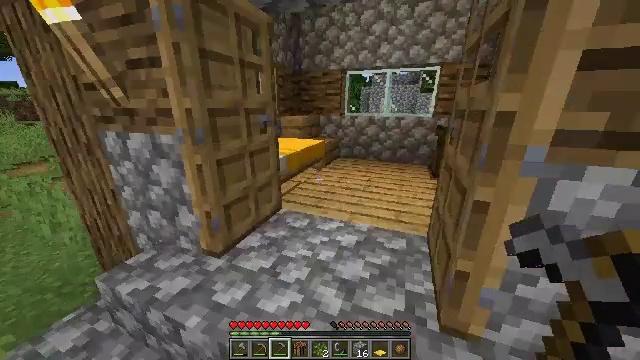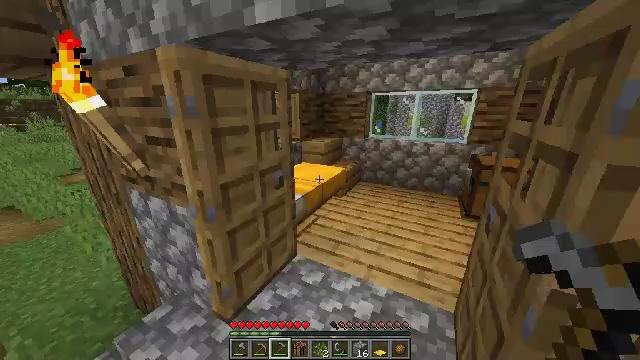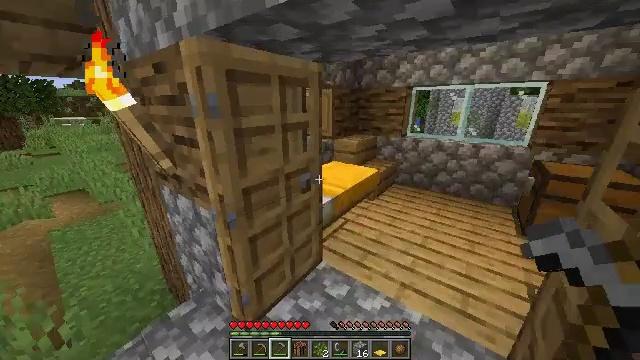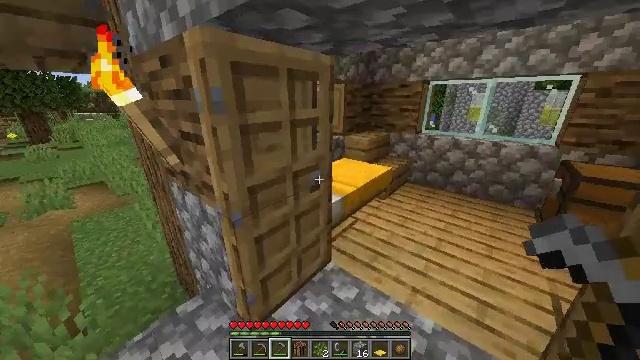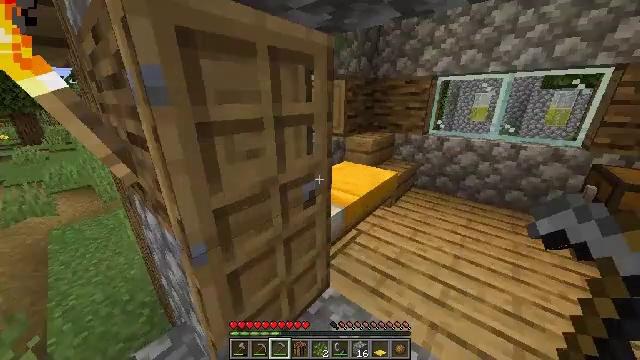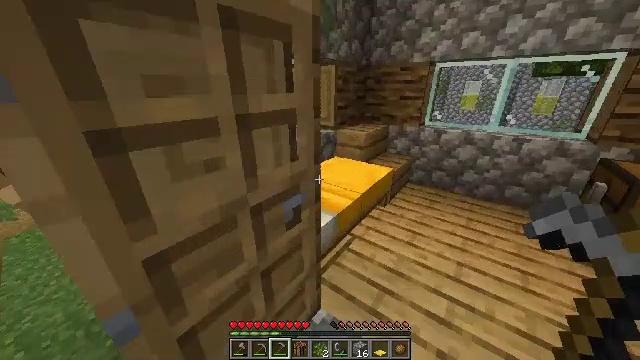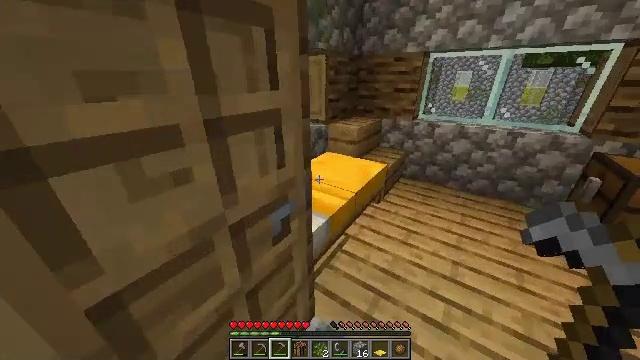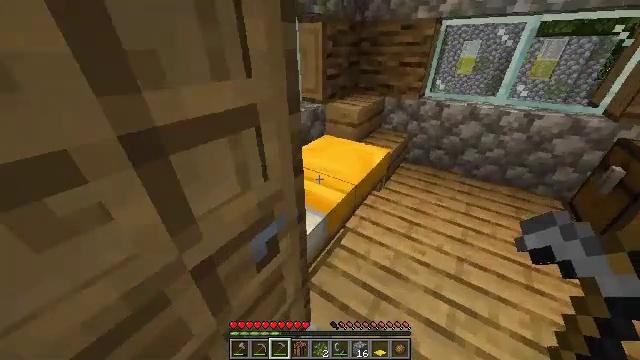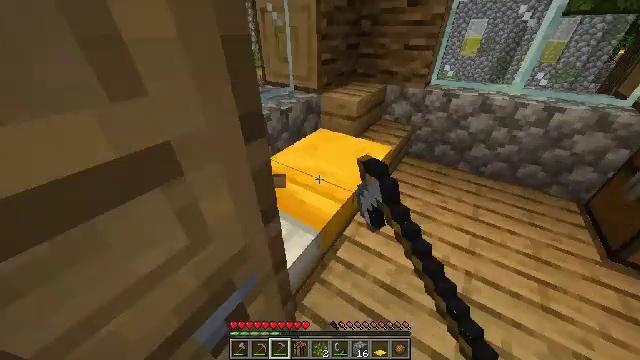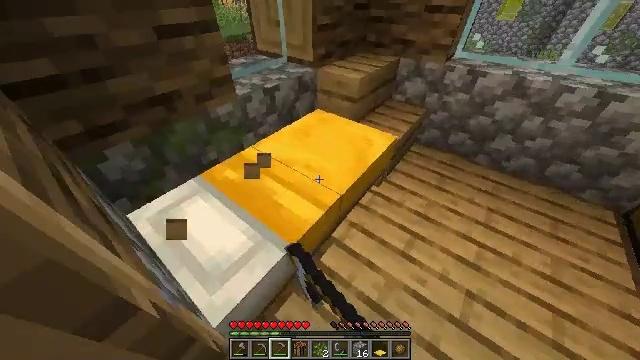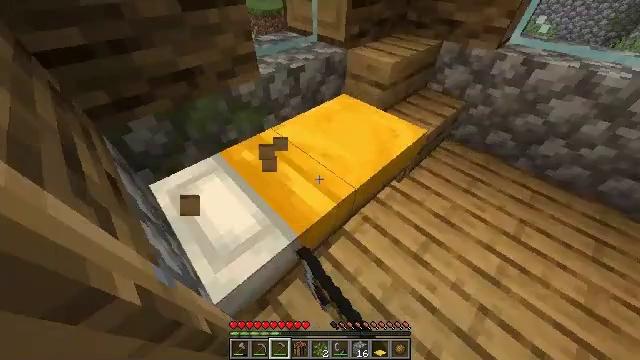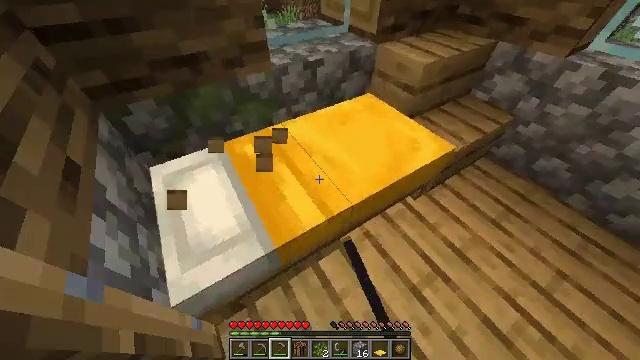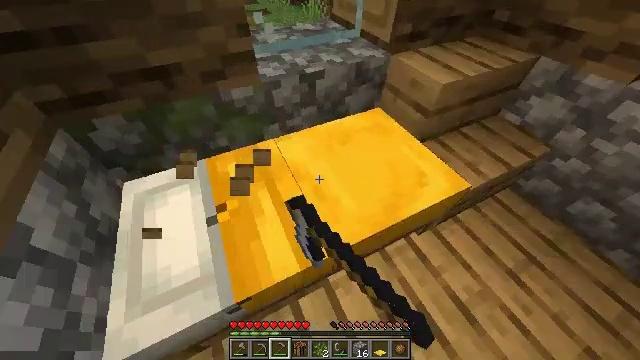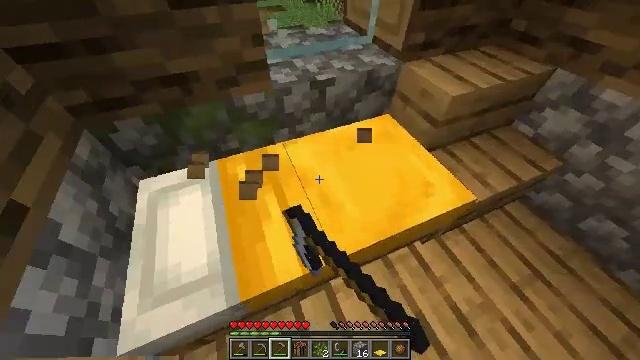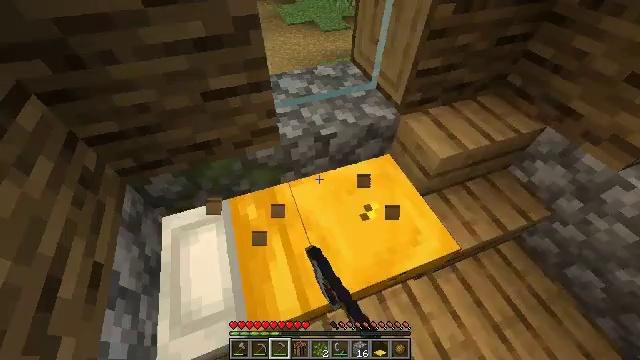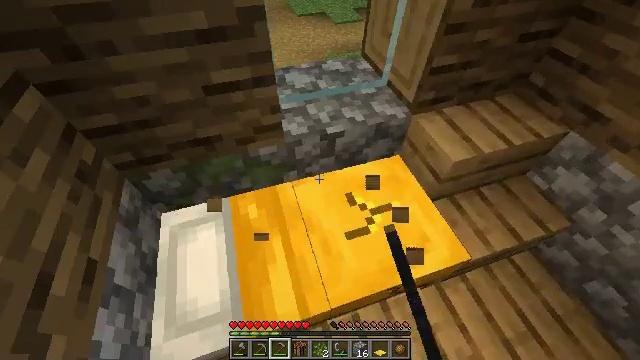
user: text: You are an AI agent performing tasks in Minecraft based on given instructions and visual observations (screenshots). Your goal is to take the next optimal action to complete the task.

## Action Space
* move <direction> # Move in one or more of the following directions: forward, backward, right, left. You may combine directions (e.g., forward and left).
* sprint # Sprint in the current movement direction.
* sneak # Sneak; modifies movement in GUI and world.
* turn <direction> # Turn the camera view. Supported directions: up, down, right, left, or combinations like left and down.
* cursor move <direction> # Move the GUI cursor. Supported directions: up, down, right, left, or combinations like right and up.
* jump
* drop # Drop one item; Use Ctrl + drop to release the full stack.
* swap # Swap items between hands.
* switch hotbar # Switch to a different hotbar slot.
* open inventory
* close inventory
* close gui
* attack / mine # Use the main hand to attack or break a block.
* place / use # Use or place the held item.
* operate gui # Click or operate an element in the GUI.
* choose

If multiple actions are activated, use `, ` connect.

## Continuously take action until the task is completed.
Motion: motion action
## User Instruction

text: Destroy the yellow bed to recycle it.
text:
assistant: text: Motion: move forward, sprint, turn left
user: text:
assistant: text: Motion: move forward, sprint, turn left and down
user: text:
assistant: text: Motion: move forward, sprint, turn left and down
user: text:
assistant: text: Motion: move forward, sprint
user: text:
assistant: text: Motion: move forward, sprint, turn right and down
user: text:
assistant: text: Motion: move forward, sprint, turn right and down
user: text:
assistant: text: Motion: move forward, sprint, turn down, attack / mine
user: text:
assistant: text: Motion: move forward and move right, sprint, turn down, attack / mine
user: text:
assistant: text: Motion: move forward and move right, sprint, turn left and down, attack / mine
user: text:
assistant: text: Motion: move forward and move right, sprint, turn left and down, attack / mine
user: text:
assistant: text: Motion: move forward, turn left and down, attack / mine
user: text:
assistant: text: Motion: turn left and down, attack / mine
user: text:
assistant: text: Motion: turn left, attack / mine
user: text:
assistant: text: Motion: turn left, attack / mine
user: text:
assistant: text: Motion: turn left, attack / mine
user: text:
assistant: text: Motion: turn left, attack / mine
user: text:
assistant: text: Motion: turn left and down, attack / mine
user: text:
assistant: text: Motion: turn left and down, attack / mine
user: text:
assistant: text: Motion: turn left and down, attack / mine
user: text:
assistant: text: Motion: turn left and down, attack / mine
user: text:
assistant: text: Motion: turn left and down, attack / mine
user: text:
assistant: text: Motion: turn left and down, attack / mine
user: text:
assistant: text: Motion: turn left, attack / mine
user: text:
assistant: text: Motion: turn left, attack / mine
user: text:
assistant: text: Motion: turn left and up, attack / mine
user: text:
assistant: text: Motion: attack / mine
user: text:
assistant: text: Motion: attack / mine
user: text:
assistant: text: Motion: attack / mine
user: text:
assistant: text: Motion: attack / mine
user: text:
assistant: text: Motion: attack / mine